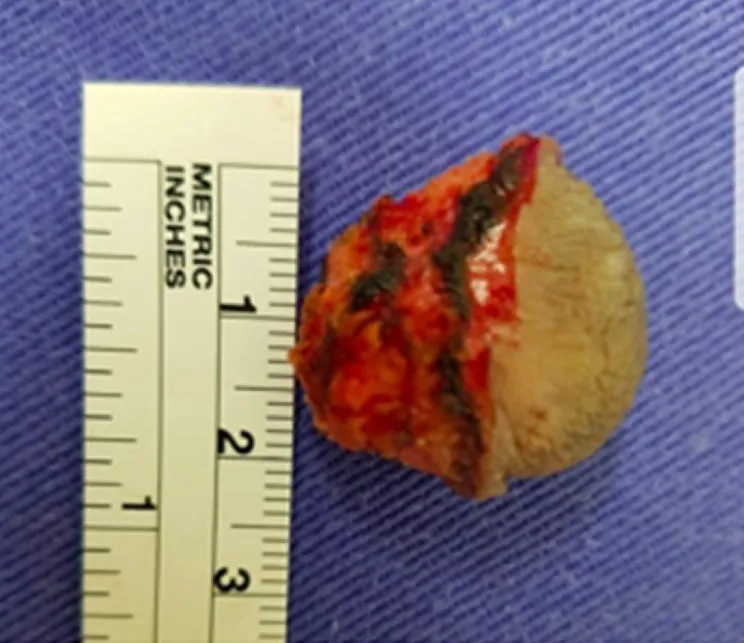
Nodular cystic excision.
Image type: medical_photograph (other_medical_photograph)